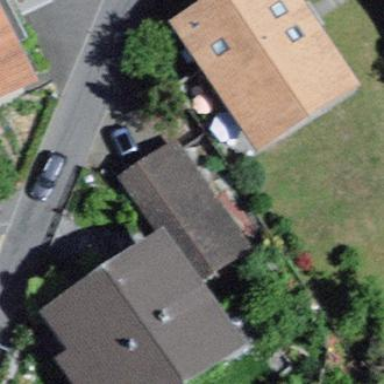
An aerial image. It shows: Garage.